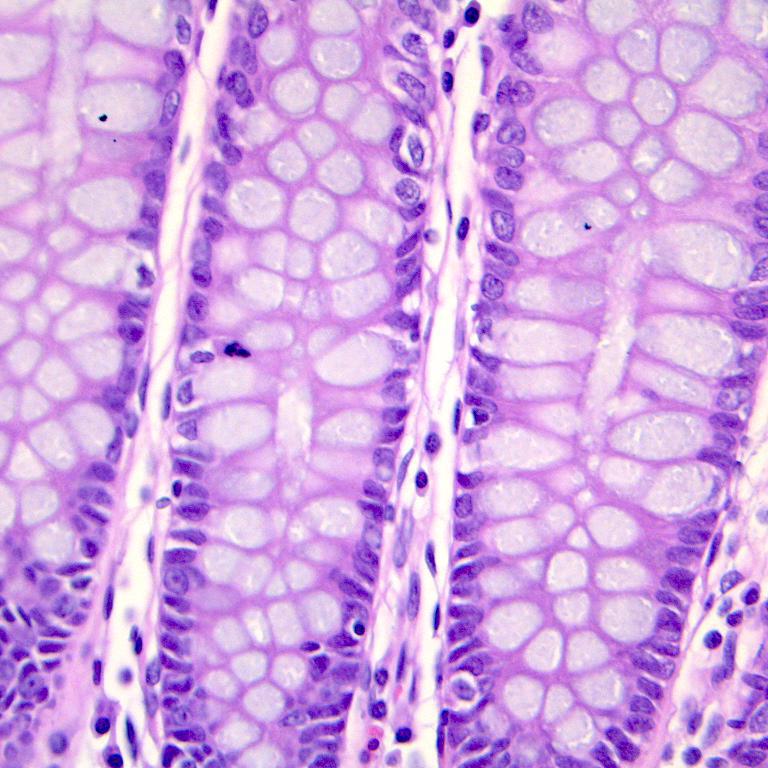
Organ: colon
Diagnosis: benign